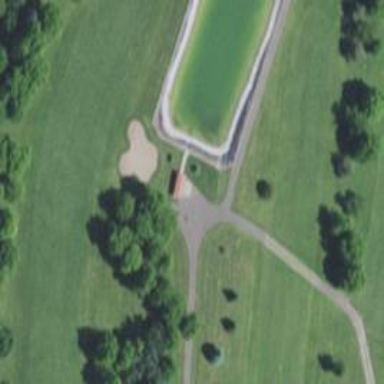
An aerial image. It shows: Path used for both walking and golf.